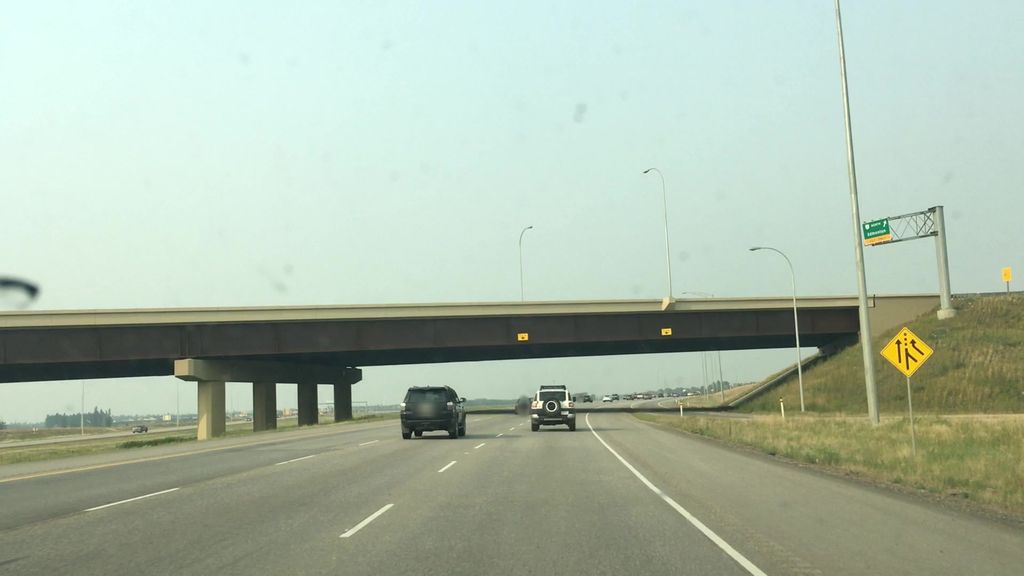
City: edmonton